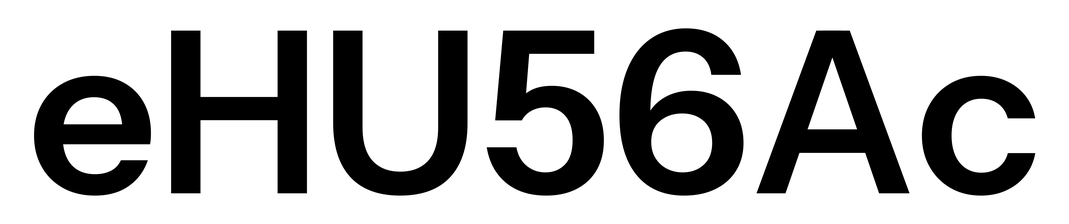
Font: InstrumentSans_SemiBold